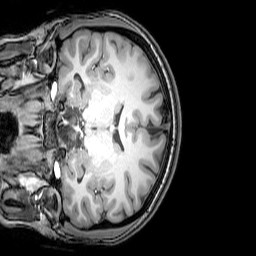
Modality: T1w
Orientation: coronal
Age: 21
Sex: female
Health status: healthy
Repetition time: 0.081 s
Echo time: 0.037 s